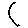
Label: moon